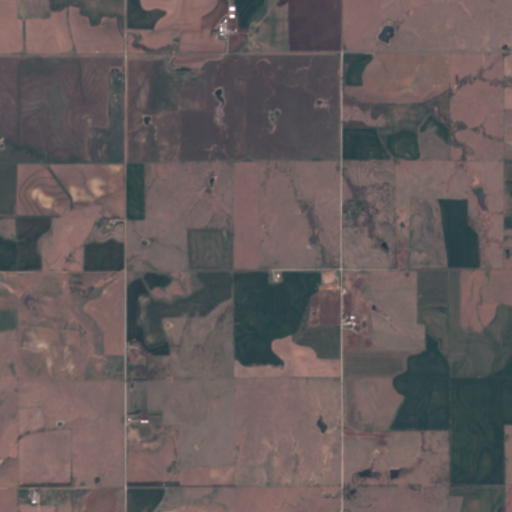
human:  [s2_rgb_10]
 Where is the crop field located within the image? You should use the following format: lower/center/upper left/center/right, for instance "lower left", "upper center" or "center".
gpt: The crop field is located in the upper right of the image.
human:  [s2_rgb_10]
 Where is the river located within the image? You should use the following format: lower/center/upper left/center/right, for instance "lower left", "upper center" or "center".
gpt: The river is located in the left of the image.
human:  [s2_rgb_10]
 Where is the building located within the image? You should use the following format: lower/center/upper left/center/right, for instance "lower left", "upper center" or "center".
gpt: There is no building in the image.